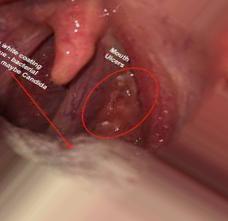
Condition: Mouth Ulcer